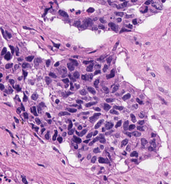
Tumor epithelial tissue: yes
Tumor-associated stroma tissue: yes
Normal tissue: no